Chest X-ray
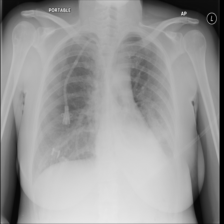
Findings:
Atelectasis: negative
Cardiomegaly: negative
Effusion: negative
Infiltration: negative
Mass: negative
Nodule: negative
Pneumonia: negative
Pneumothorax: negative
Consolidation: negative
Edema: positive
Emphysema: negative
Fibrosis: negative
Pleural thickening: negative
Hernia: negative